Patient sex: M
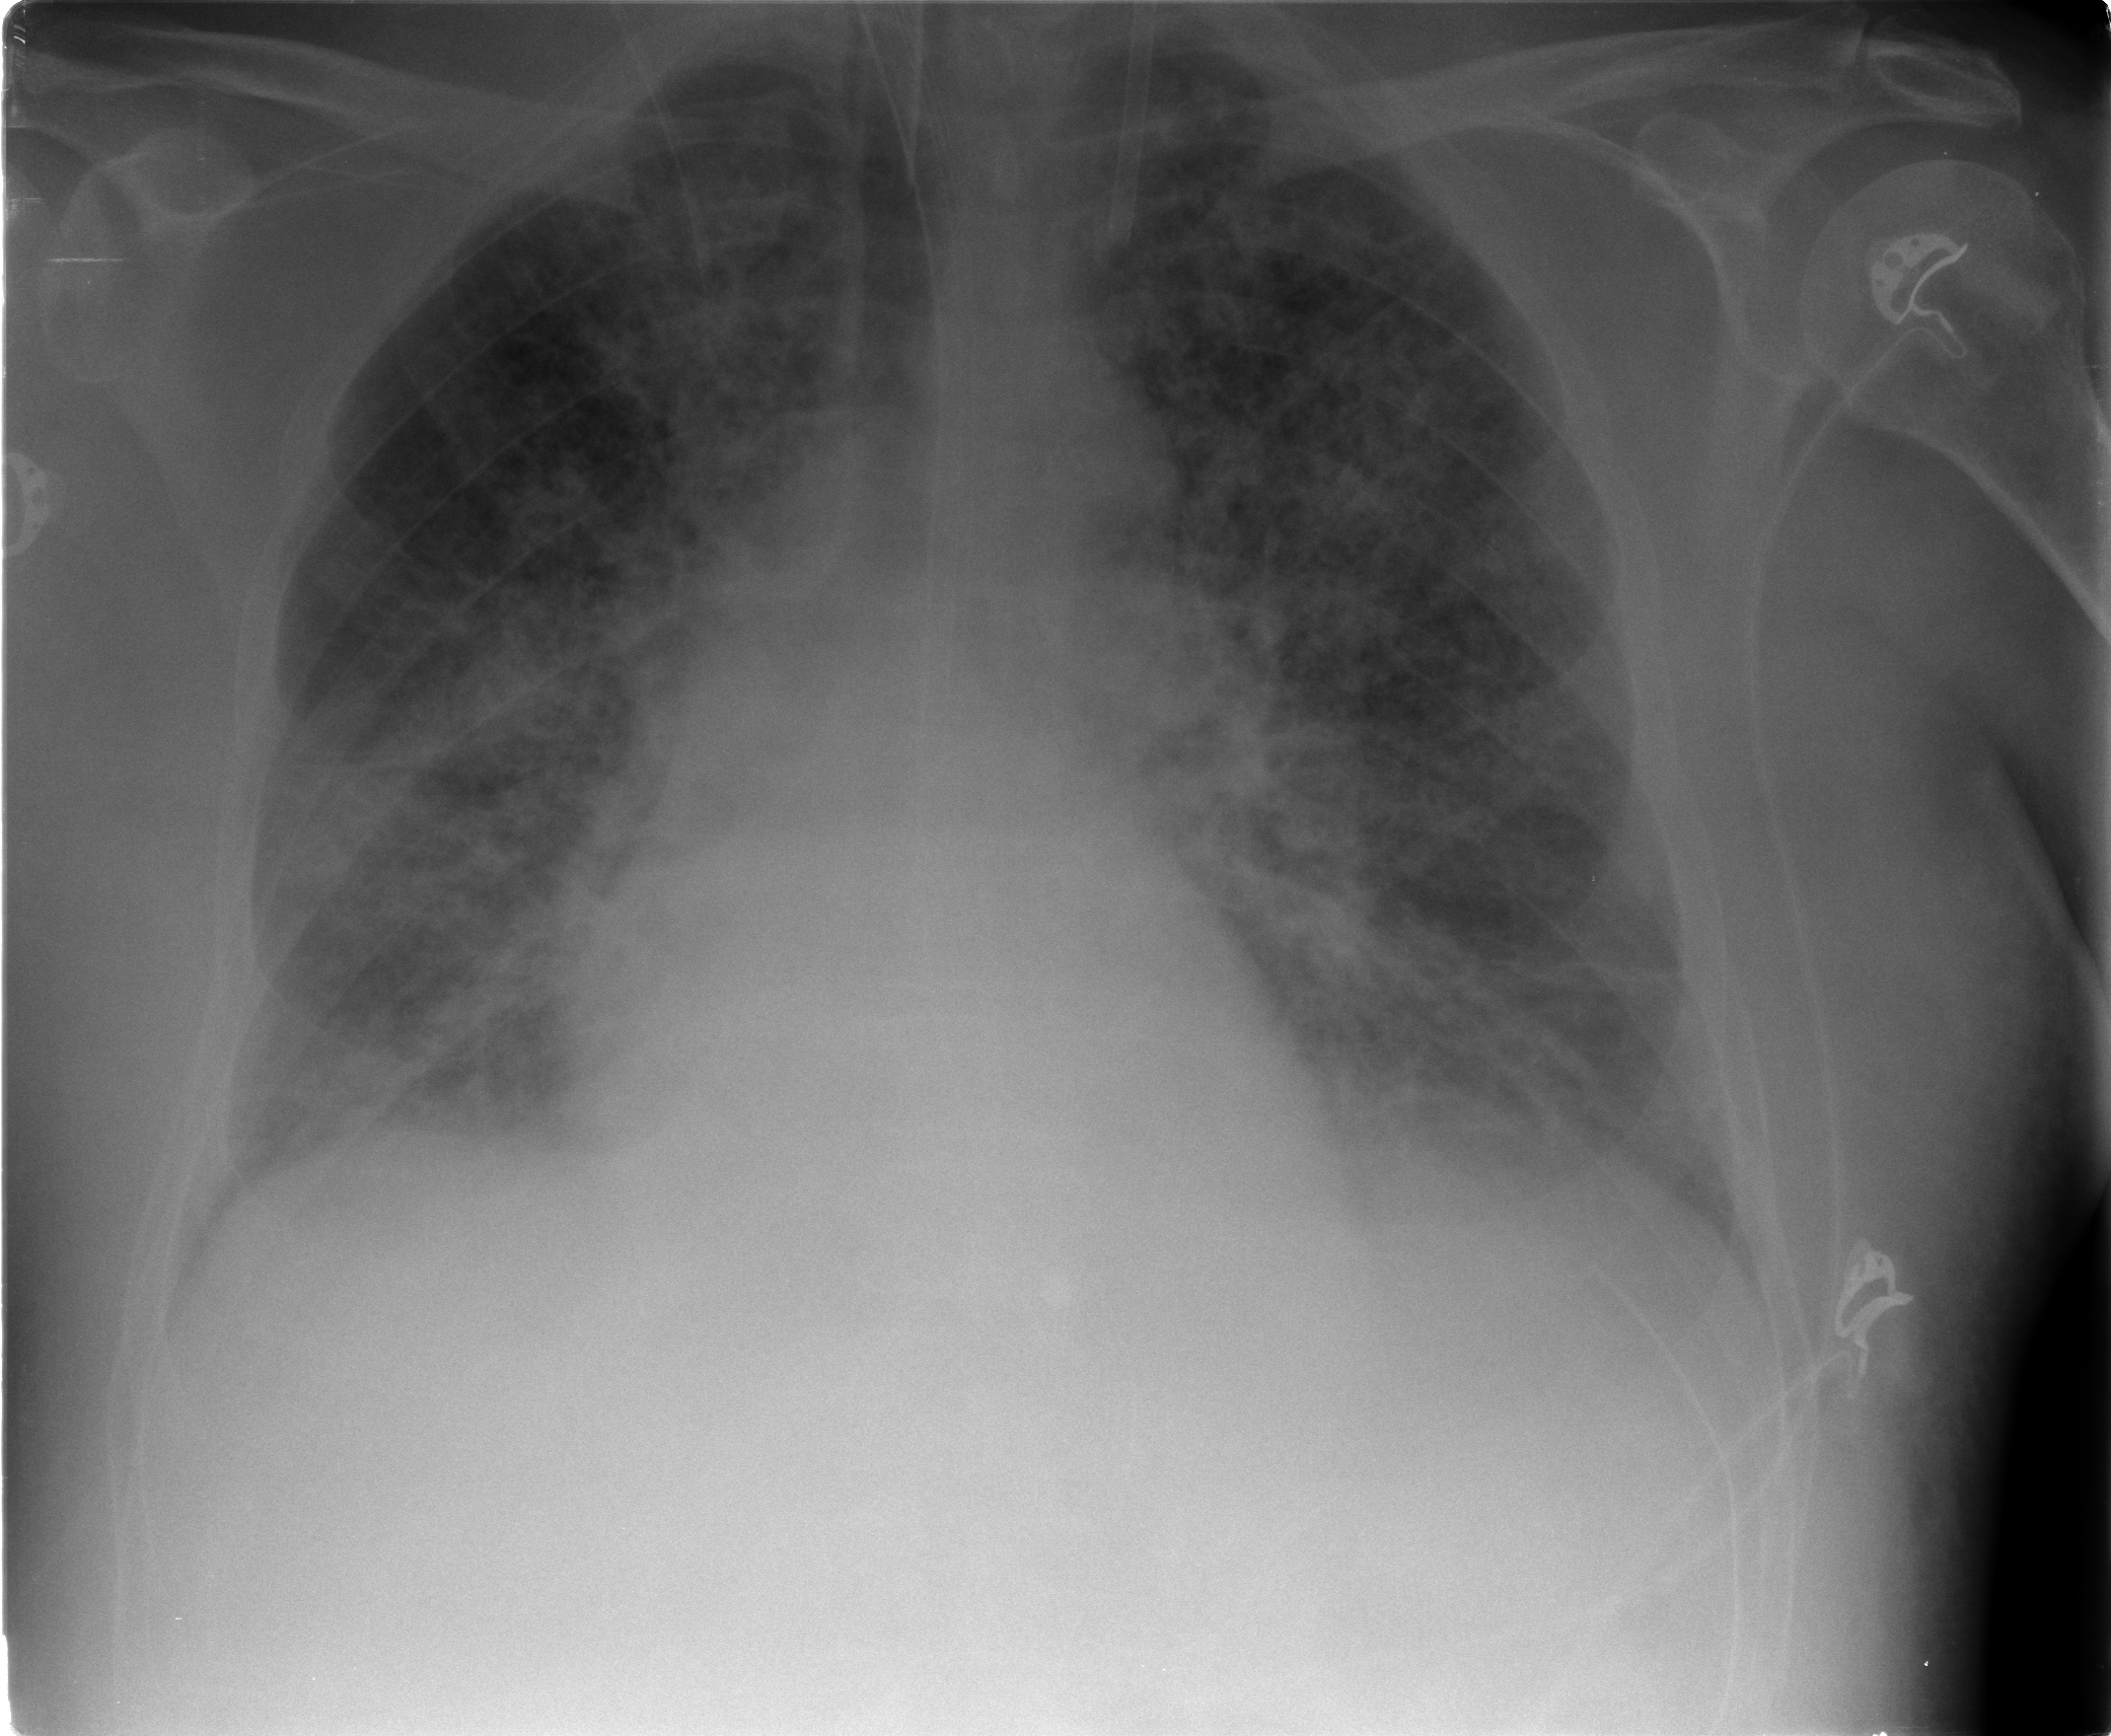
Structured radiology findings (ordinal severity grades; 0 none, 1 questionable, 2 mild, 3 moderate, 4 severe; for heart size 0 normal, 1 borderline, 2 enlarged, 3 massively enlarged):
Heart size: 1
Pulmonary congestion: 3
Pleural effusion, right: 1
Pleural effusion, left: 2
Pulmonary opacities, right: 3
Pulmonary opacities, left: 3
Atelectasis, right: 2
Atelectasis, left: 2